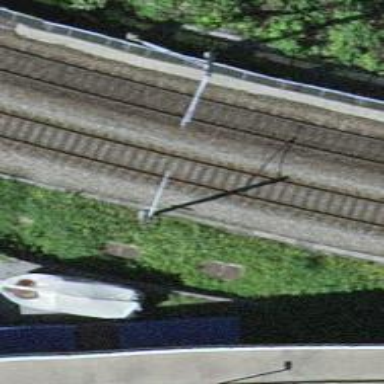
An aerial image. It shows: Single-track railway with electrified contact lines.